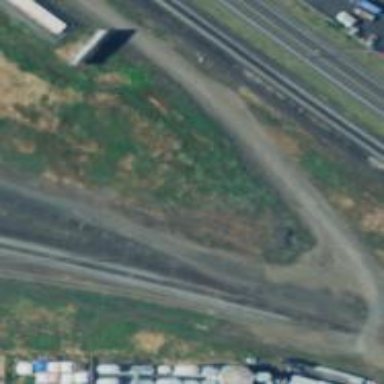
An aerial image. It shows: Disused railway spur line.